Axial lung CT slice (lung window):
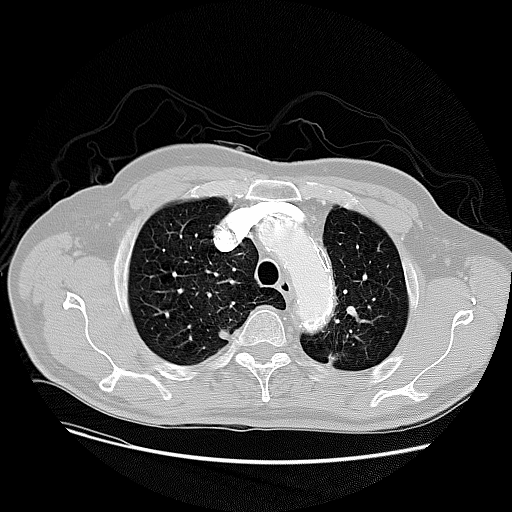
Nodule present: no